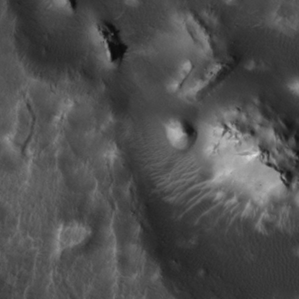
Label: non_frost